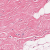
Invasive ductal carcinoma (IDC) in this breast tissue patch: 0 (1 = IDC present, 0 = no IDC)